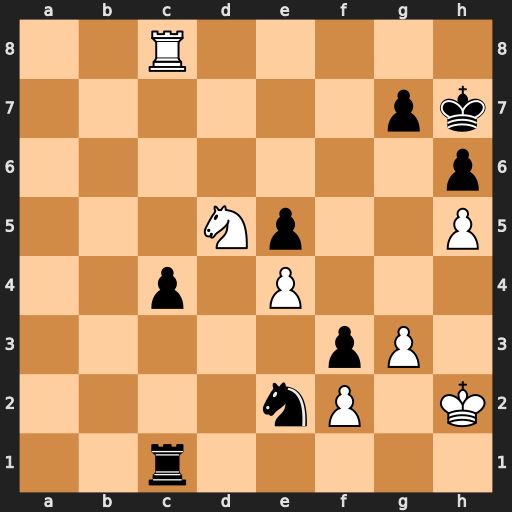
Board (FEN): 2R5/6pk/7p/3Np2P/2p1P3/5pP1/4nP1K/2r5
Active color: w
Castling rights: -
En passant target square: -
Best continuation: Ne7 Nxg3 Kxg3